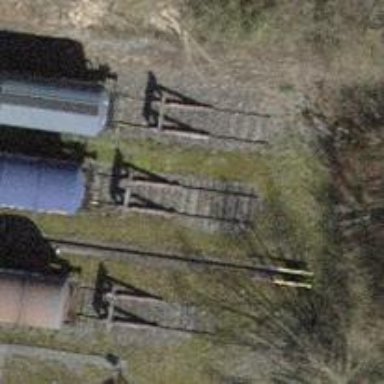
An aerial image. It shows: Railway yard.